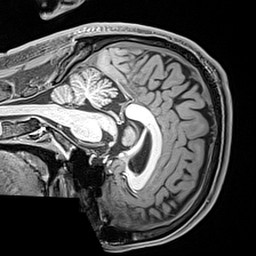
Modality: T1w
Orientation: sagittal
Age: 27
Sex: male
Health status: healthy
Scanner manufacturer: siemens
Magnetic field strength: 3 T
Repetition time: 2.4 s
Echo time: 0.00217 s